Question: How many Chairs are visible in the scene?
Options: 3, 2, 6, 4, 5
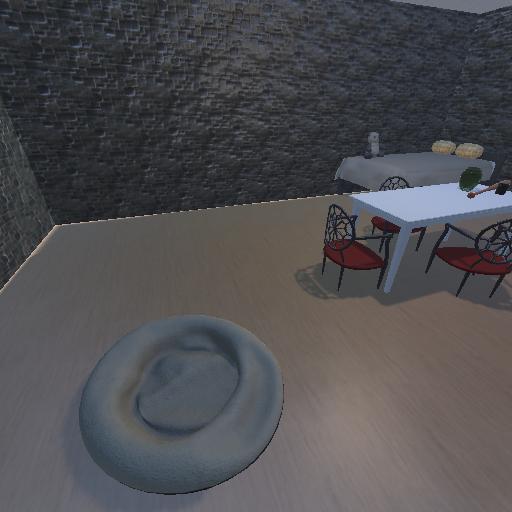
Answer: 3